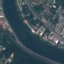
Label: River